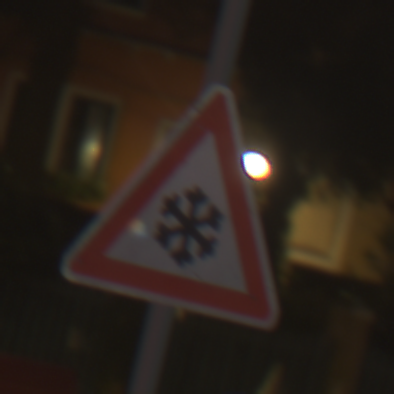
Verkehrszeichen: SchneeOderEisglaette
Umgebung: Outdoor, Urban
Tageszeit: Night
Wetter: Clear
Licht: Artificial
Jahreszeit: NotSpecified
Kontrast: HighContrast